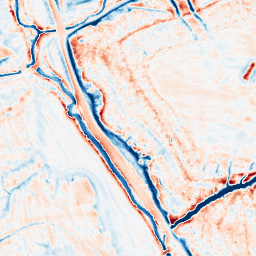
Category: edge_preserving
Decomposition family: guided
Decomposition parameters: radius: 4
eps: 0.01
Upsampling method: quintic
Upsampling parameters: scale: 4
Upsampling scale: 4